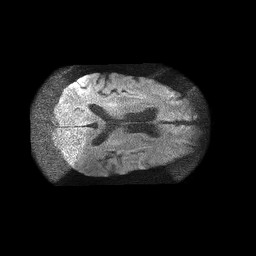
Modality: TRACE
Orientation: axial
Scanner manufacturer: philips
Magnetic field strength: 1.5 T
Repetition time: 4.6 s
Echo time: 0.103 s